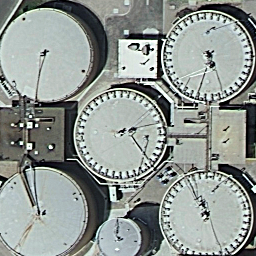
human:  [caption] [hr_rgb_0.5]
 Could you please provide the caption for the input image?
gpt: Five large storage tanks and one small storage tank were neatly arranged on the ground.

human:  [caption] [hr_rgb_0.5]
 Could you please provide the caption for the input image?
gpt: Five large tanks and one small tank were neatly arranged on the ground.

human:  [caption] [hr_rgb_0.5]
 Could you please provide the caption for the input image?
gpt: Five large jars and one small jar were neatly arranged on the ground.

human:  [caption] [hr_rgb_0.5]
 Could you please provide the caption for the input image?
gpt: Five large storage tanks and one small storage tank are neatly arranged on the ground.

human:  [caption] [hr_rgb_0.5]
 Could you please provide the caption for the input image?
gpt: Five large containers and one small container were neatly arranged on the ground.